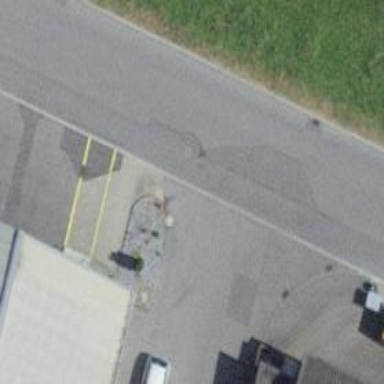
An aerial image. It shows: Sidewalk along the footway.